Field crop: maize
Growth stage: 2
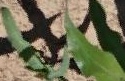
Species: maize